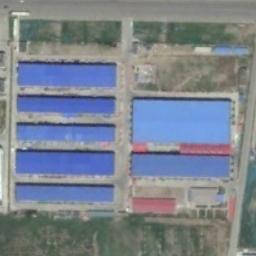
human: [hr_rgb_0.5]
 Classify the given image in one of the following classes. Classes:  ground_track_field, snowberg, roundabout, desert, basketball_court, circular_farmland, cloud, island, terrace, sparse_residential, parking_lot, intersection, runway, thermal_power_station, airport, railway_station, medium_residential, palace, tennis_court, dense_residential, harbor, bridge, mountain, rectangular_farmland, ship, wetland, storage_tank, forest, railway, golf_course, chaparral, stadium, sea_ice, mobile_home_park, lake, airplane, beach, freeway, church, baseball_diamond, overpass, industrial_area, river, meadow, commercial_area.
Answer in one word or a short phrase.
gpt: industrial_area